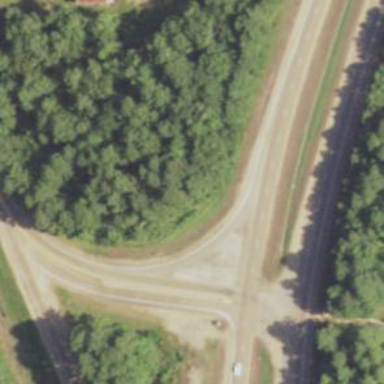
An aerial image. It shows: Trunk link highway.